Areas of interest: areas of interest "Train Station"
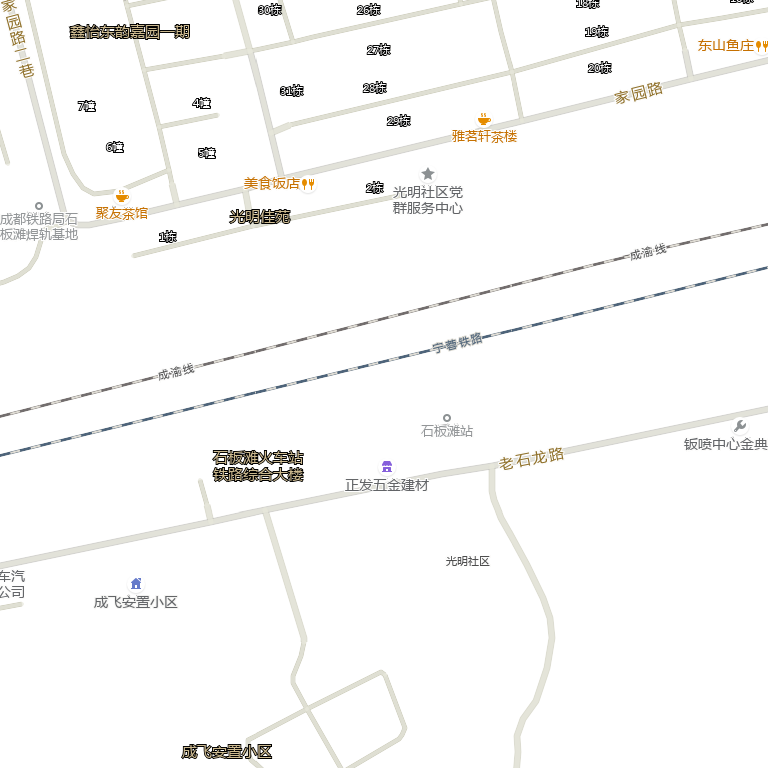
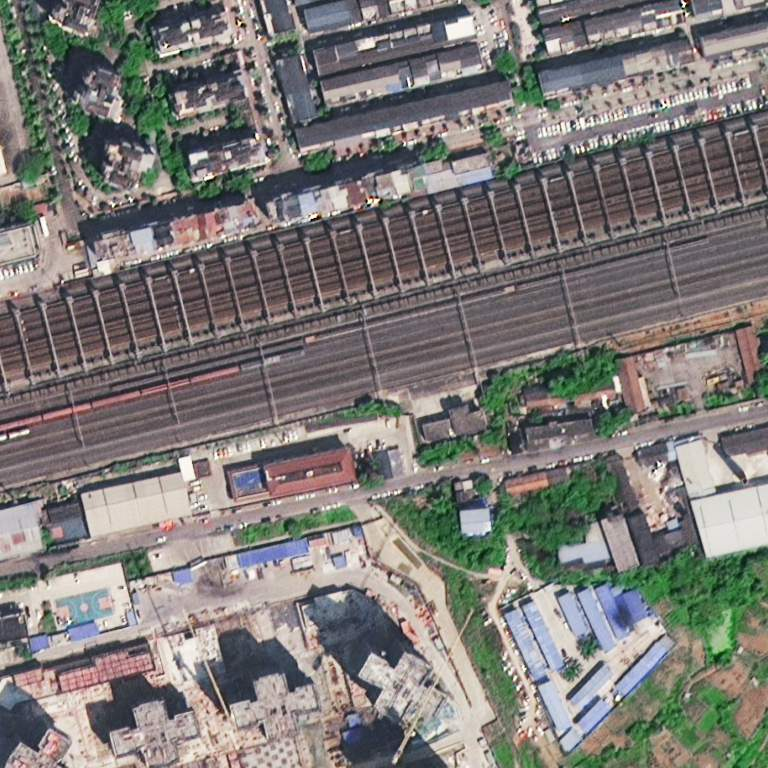